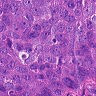
Metastatic tissue present: yes